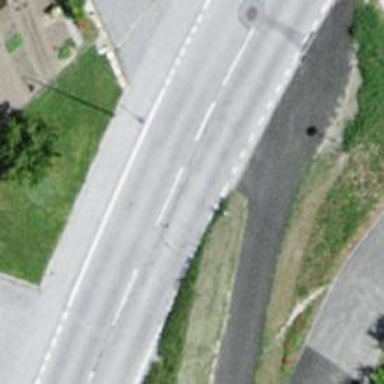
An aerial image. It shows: Zebra crossing on the road.